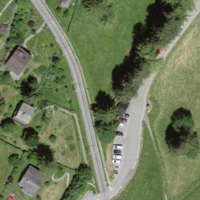
EUNIS habitat code: 24
Species observed at this site:
Sorbus aucuparia
Leucojum vernum
Campanula glomerata